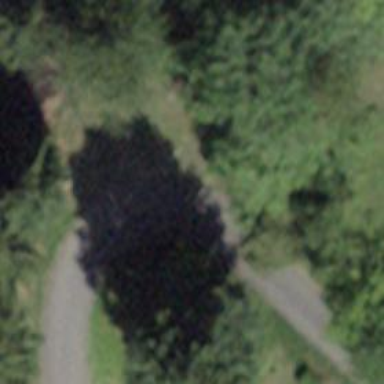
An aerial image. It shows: Unclassified road.